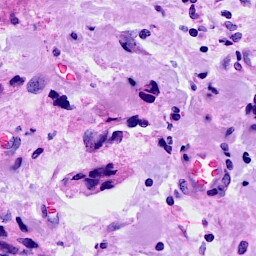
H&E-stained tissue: Breast